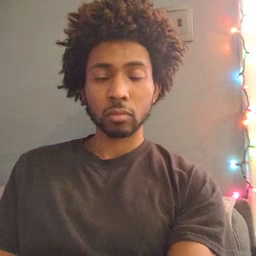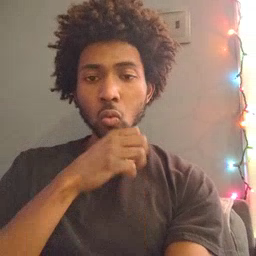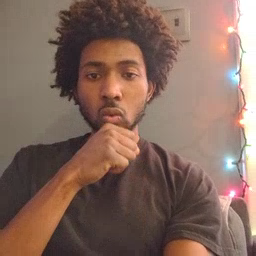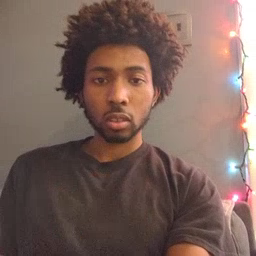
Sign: orange